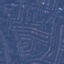
Land use / land cover: Residential